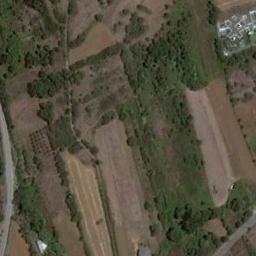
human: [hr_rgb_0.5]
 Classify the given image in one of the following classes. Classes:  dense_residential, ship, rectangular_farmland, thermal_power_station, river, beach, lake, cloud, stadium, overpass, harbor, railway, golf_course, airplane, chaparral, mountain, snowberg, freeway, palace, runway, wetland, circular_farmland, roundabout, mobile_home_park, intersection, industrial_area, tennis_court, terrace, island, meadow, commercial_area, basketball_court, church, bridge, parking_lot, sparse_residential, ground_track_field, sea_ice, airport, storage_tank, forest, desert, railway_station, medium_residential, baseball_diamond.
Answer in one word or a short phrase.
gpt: terrace